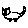
Label: cat